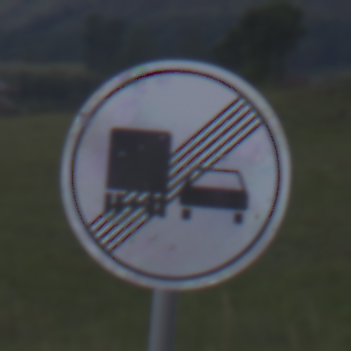
Verkehrszeichen: EndeUeberholverbotKraftfahrzeuge
Umgebung: Outdoor, Nature
Tageszeit: SunriseSunset
Wetter: PartlyCloudy
Licht: Natural
Jahreszeit: NotSpecified
Kontrast: LowContrast